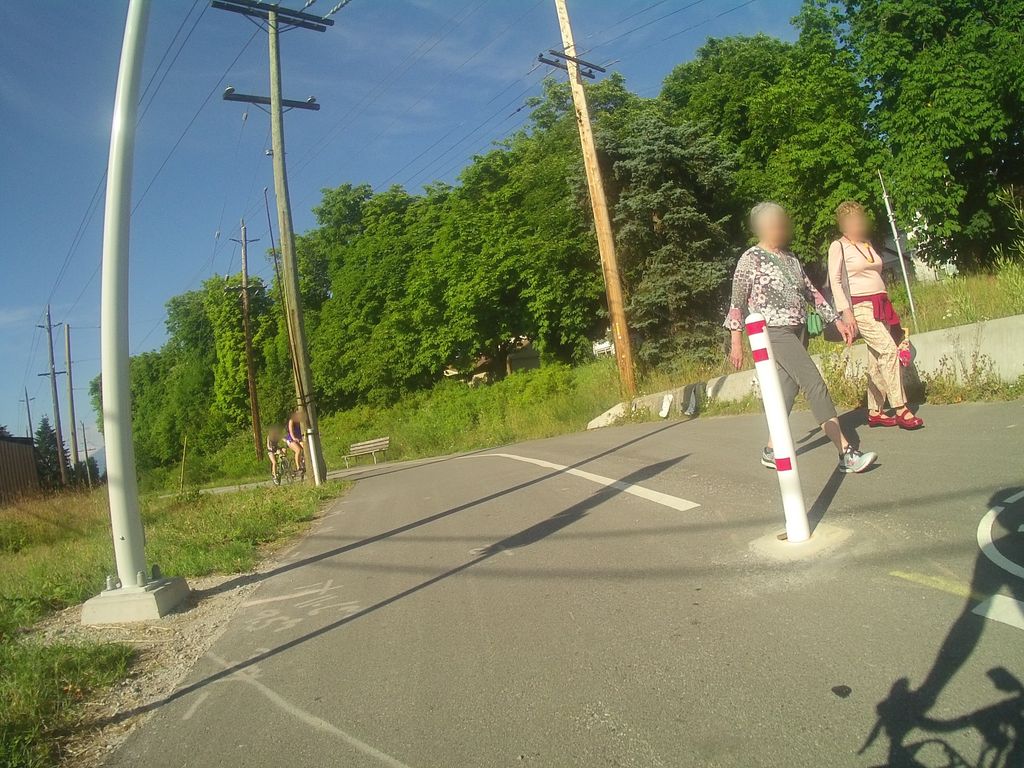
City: vancouver